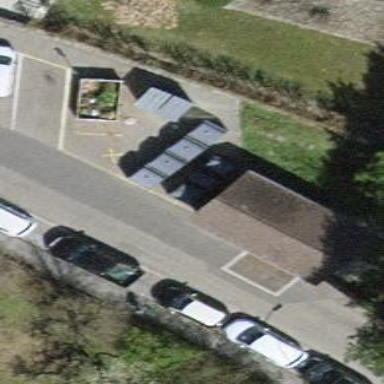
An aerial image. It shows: Recycling container in the area designated for recycling.